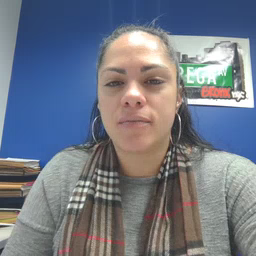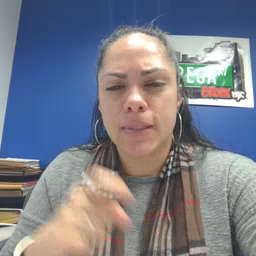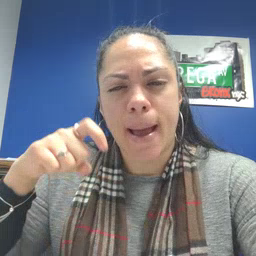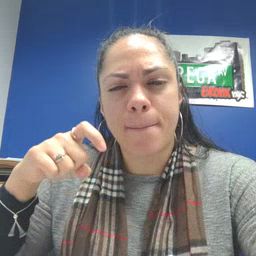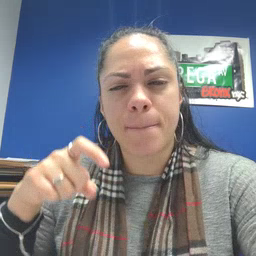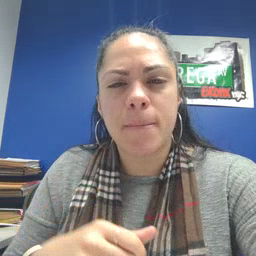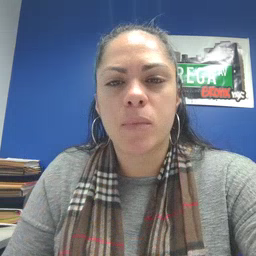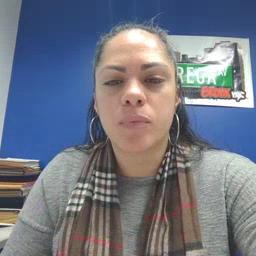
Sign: time